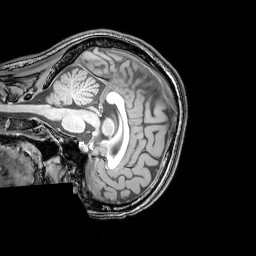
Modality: T1w
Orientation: sagittal
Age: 25
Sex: female
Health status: healthy
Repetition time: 0.081 s
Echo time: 0.037 s